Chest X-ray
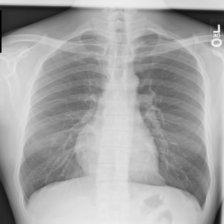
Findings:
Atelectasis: negative
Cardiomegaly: negative
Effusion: negative
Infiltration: negative
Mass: negative
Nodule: negative
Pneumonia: negative
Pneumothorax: negative
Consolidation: negative
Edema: negative
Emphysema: negative
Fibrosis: negative
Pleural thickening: negative
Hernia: negative